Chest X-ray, PA view. Patient: 48 years old, sex F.
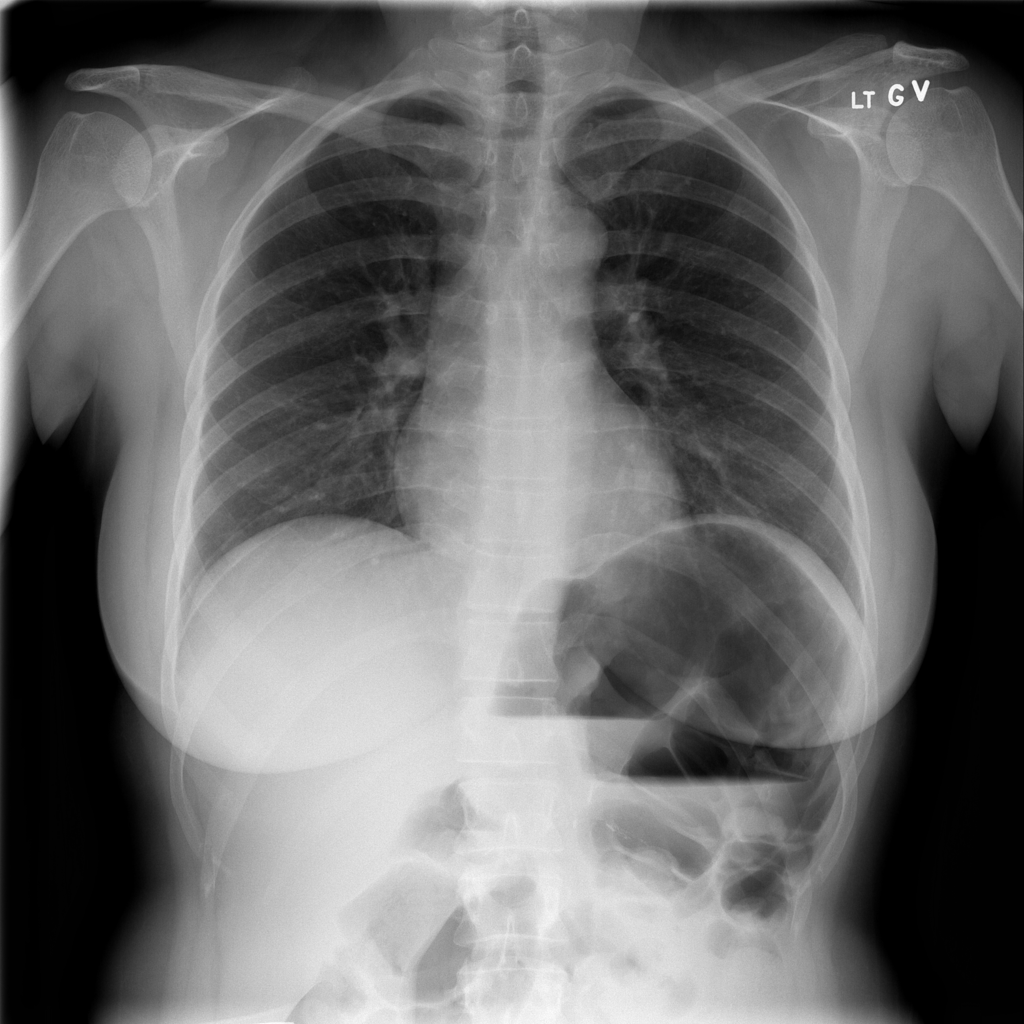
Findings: No Finding